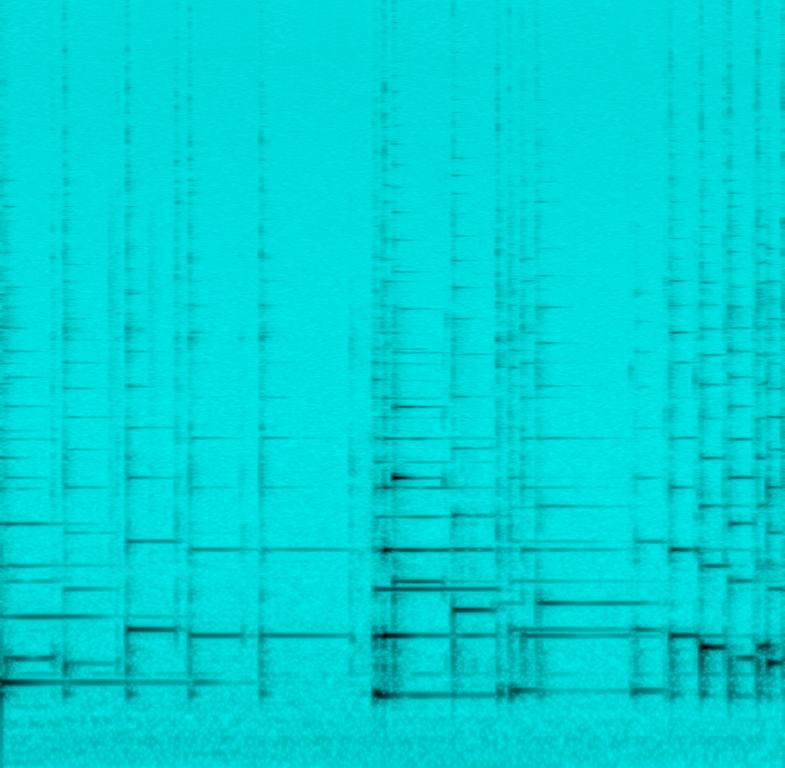
A male ukulele player plays this emotional solo. The song is medium tempo with no other instrumentation than an ukulele playing. The song is emotional and poignant. The song is an instrumental tune.